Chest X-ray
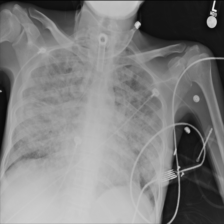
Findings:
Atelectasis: negative
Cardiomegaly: negative
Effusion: negative
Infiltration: negative
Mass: negative
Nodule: negative
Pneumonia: negative
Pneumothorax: negative
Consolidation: negative
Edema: negative
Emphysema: negative
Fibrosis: negative
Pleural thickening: negative
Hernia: negative